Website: macys
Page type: customer-info-address
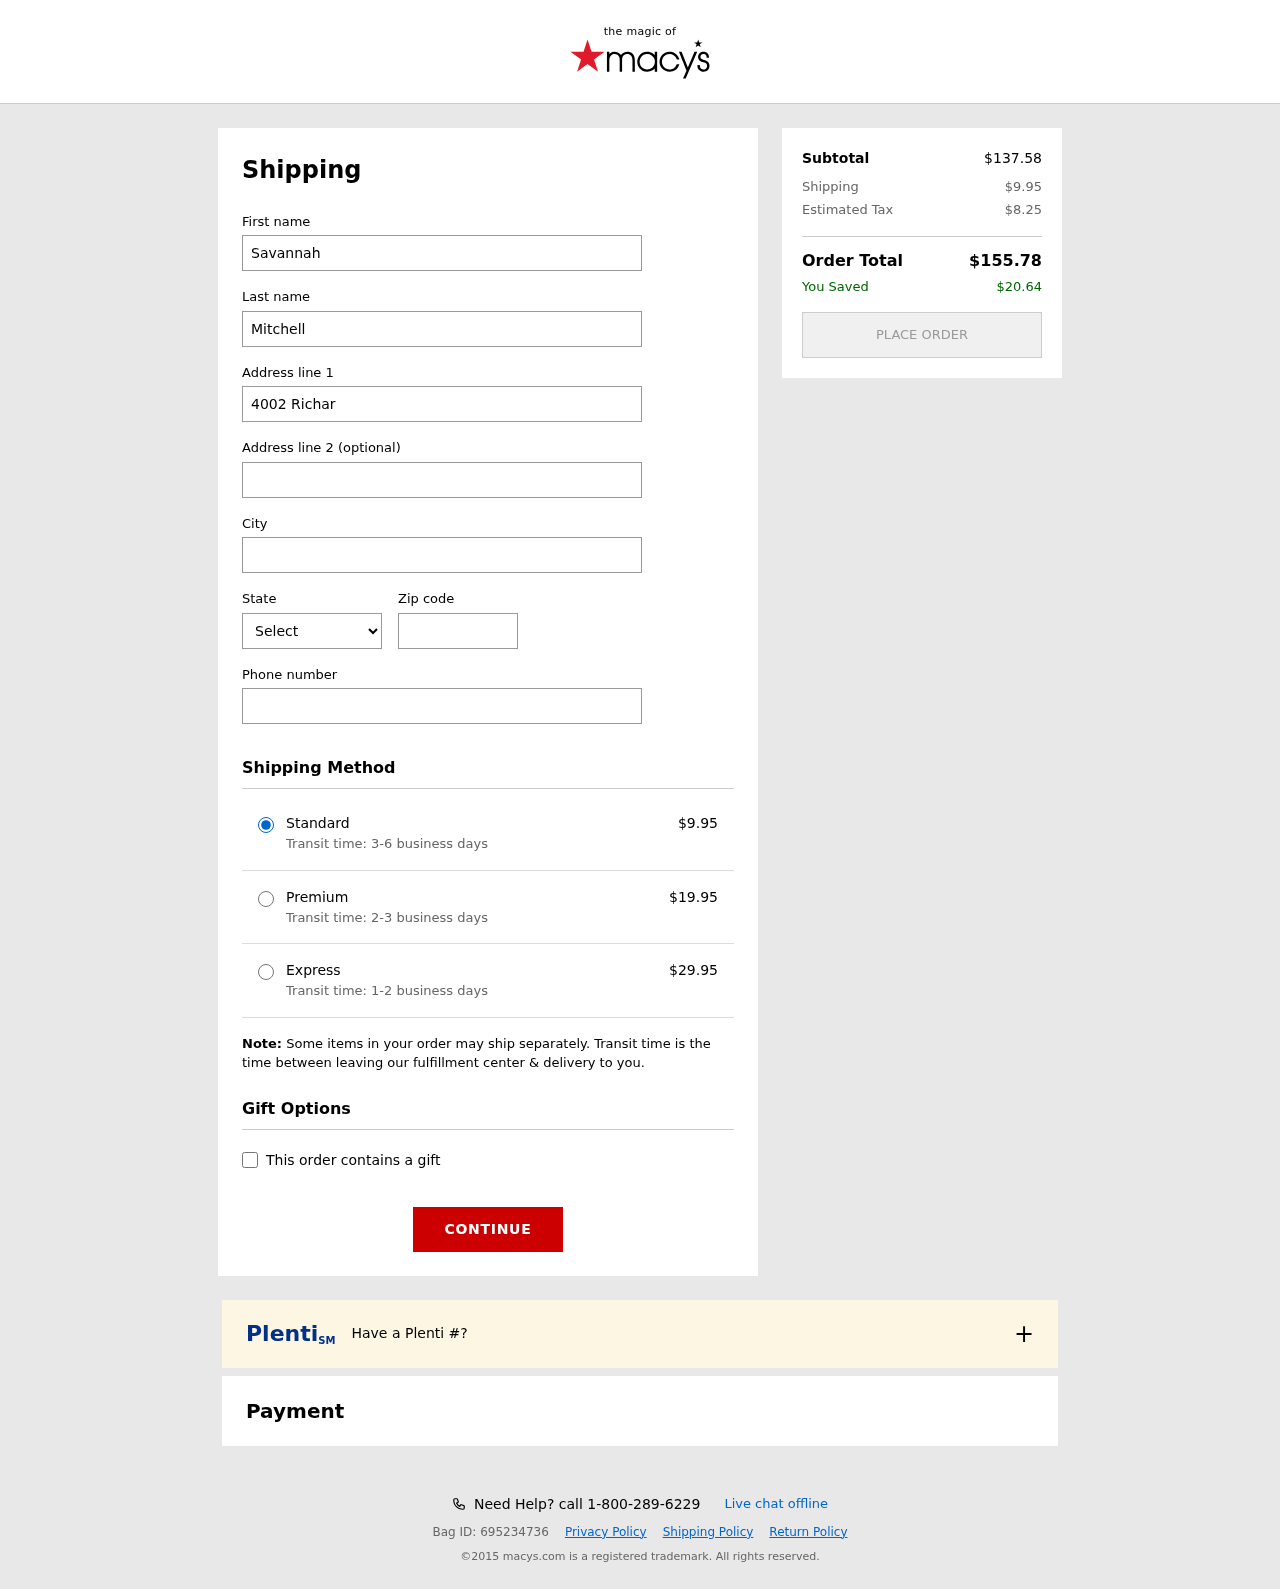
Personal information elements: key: PII_CITY
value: Davidside
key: PII_FIRSTNAME
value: Savannah
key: PII_LASTNAME
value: Mitchell
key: PII_PHONE
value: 4156588301
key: PII_POSTCODE
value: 01773
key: PII_STATE_ABBR
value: LA
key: PII_STREET
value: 4002 Richard Heights
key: PII_STREET2
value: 138 Farmer Island
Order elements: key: ORDER_SHIPPING_COST
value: $9.95
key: ORDER_SHIPPING_COST_PREMIUM
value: $19.95
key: ORDER_SHIPPING_COST_EXPRESS
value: $29.95
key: ORDER_SUBTOTAL
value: $137.58
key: ORDER_TAX
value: $8.25
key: ORDER_TOTAL
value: $155.78
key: ORDER_SAVINGS
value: $20.64